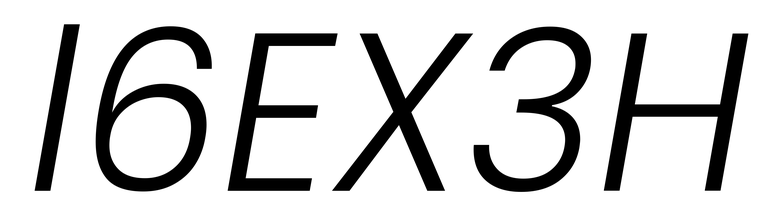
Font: Poppins-LightItalic